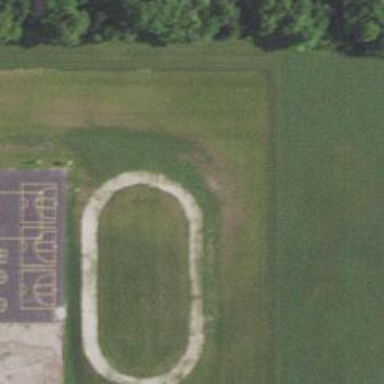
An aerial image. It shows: Gravel track designated for recreational use on land.